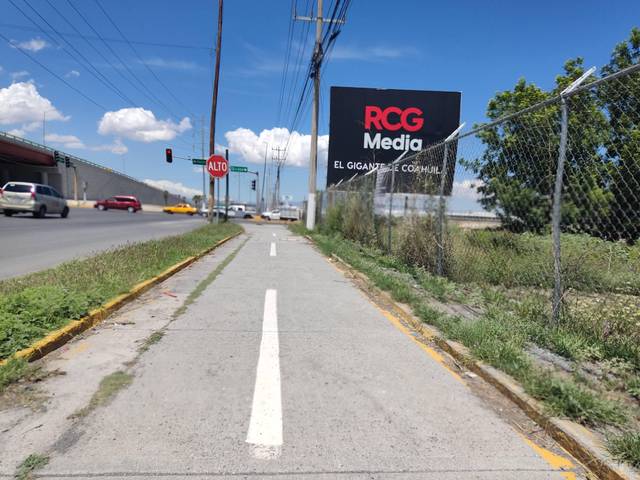
Region: Mexico
Coordinates: 25.434, -100.925